Question: I'm trying to display a spectrum of a sound sample with the correct frequency-axis, in Hertz, and a
log-amplitude y-axis. I thought I had the frequency display right, but the graphs that it produces look rather weird and I've found absolutely nothing regarding displaying the log amplitude on an axis.
The code that I'm using (heavily borrowed from mathsworks fft example) is:
'''
y=x(100:200);
Fs = 10000; % Sampling frequency
numsamples = 20000; % Number of samples in the signal
NFFT = 2^nextpow2(numsamples); % Next power of 2 from length of y
Y = fft(y,NFFT)/numsamples;
f = Fs/2*linspace(0,1,NFFT/2+1);
plot(f,2*abs(Y(1:NFFT/2+1)))
'''
And here's one of the graphs that it produced:

I don't know if that's right or not, but it doesn't look anything like the examples I've seen....
I'm aware this is probably a really stupid question and I'm missing something obvious, or maybe I've actually got it right and don't understand enough to realise it, but this stuff is really doing my head in and I'm not finding the documentation particularly illuminating.
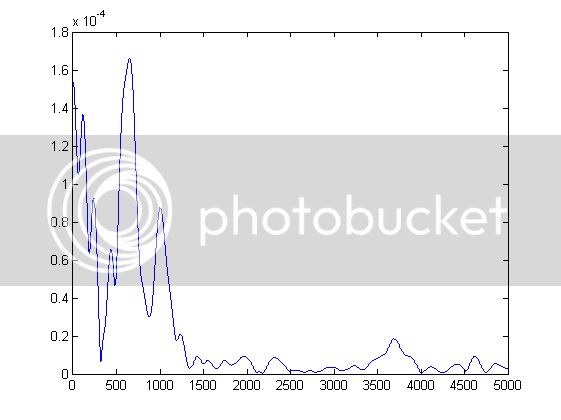
Answer: I think the x-axis is correct.
To obtain a logarithmic y-axis replace the 'plot' by'semilogy':
'''
semilogy(f,2*abs(Y(1:NFFT/2+1)))
'''
or equivalently use 'plot' as it stands followed by
'''
set(gca,'YScale','log')
'''